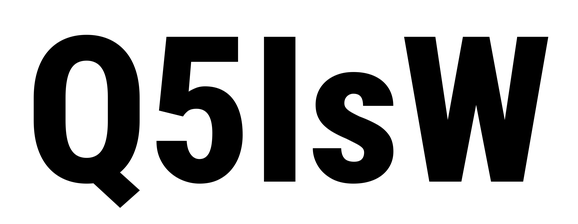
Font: Roboto_Condensed_ExtraBold